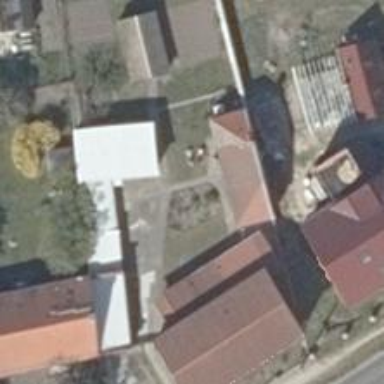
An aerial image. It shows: Simple house.